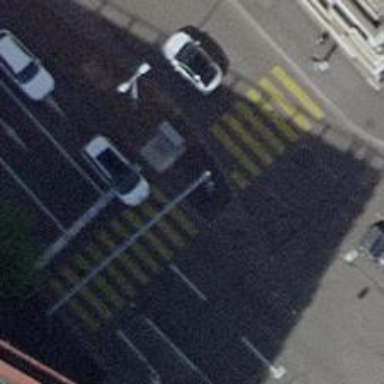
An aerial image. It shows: Crossing with marked traffic signal and island.